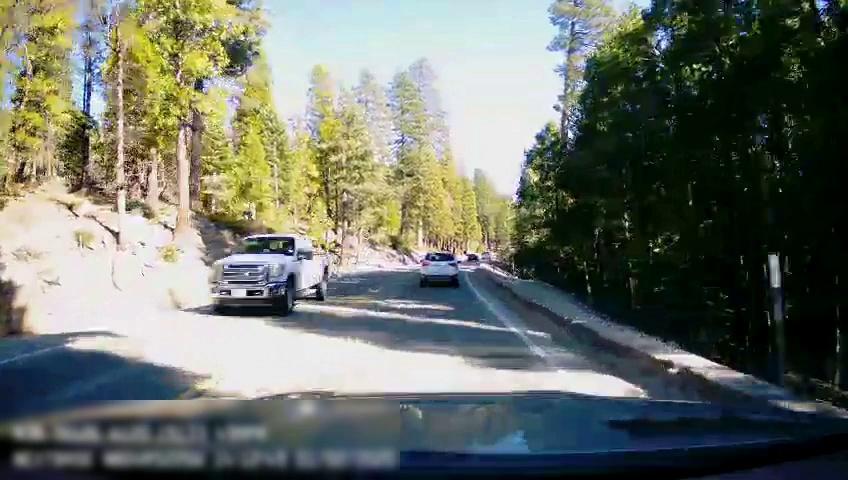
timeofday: Day
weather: Sunny
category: Drivable Space
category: Vehicles | Truck
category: Vehicles | SUV
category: Lanes | Current Lane
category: Lanes | Alternate Lane
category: Lanes | Opposite Lane